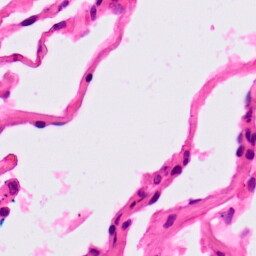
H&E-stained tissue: Lung